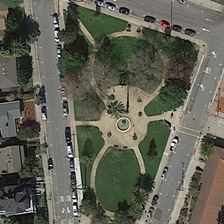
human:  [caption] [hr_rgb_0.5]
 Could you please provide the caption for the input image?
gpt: it is a peaceful quadrilateral square surrounded by streets and cars parking on the roadside .

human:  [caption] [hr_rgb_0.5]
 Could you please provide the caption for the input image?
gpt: some cars and roads encircle the square which includes some lawns and trees .

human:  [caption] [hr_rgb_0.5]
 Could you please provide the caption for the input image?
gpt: some cars and roads encircle the square which includes some lawns and trees .

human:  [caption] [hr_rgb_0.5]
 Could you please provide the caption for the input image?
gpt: some cars and roads encircle the square which includes some lawns and trees .

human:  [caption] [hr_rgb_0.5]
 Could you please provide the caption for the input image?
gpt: a circle square is surrounded by many green trees and several buildings .